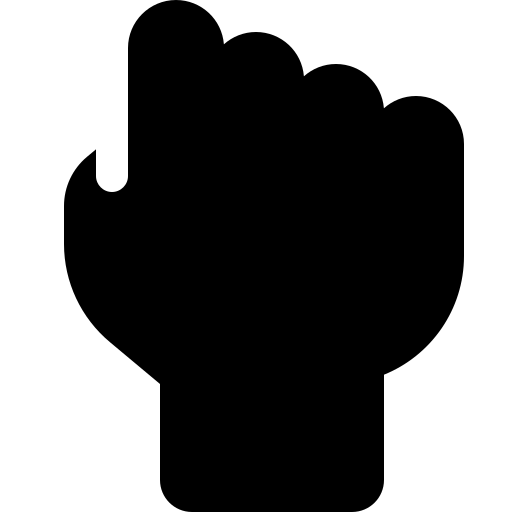
Tags: icon, FontAwesome, fa-icon, solid, hand, back, fist